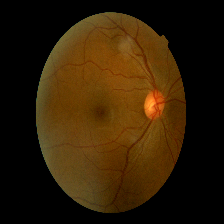
Diabetic retinopathy grade: Mild